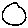
Label: circle